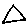
Label: triangle